Как показано на рисунке, изолированный жёсткий горизонтальный цилиндр разделён непроницаемым поршнем на две равные камеры $A$ и $B$. К поршню прикреплён слой материала с пренебрежимо малой теплоёмкостью и большой теплопроводностью и ненулевым трением о стенку цилиндра, а со стороны камеры $A$ — тонкий слой теплоизолирующего материала. Первоначально камеры заполнены одним и тем же многоатомным идеальным газом при температуре $T_0$. Давление газа в $A$ в 4 раза превышает давление в $B$. После отпускания поршня последний из-за трения медленно перемещается, пока газ не приходит в равновесие, причём трения покоя в равновесии нет. Известные характеристики газа: при повышении температуры до критической $T_d$ ($T_d > T_0$) молекулы газа могут диссоциировать, разлагаясь на две одинаковые многоатомные молекулы. Степень диссоциации даётся выражением $\alpha = \beta \left( T - T_d \right)$, $\beta = 2.00 T_0^{-1}$. Диссоциация обратима, необходимая для неё энергия на моль диссоциирующего газа равна $\Phi = \frac{c_v T_0}{10}$.
Найдите возможные значения $T_d$, если бы в результаты описанного в задаче процесса диссоциация газа не происходила.
Найдите значение $T_d$, если бы в конце процесса оказалось, что степень диссоциации $\alpha = 10 \%$
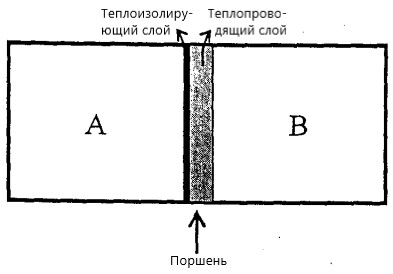
Найдите возможные значения $T_d$, если бы в результаты описанного в задаче процесса диссоциация газа не происходила.
Ответ: \[T_d \geq 1.45 T_0.\]

Найдите значение $T_d$, если бы в конце процесса оказалось, что степень диссоциации $\alpha = 10 \%$
Ответ: \[T_d = 1.25 T_0.\]
Темы:
T, Термодинамика, Китайские, Уравнение состояния идеального газа, Диссоциация